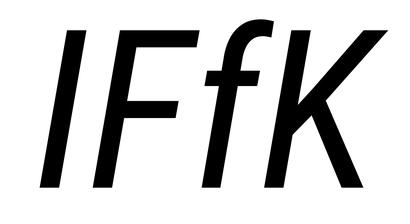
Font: Roboto-Italic_Condensed_Italic